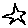
Label: star